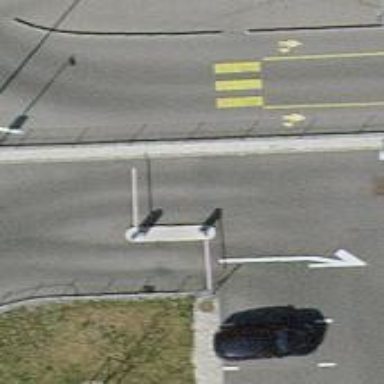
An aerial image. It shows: Lift gate barrier.